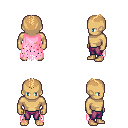
a pixel art fantasy rpg character, male body template, human, tanned skin, pink tattered cape, magenta pants, light blonde short mohawk hairstyle, four views (front, back, left, right), 2x2 character sprite sheet, small pixel art, hard edges, no anti-aliasing